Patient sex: M
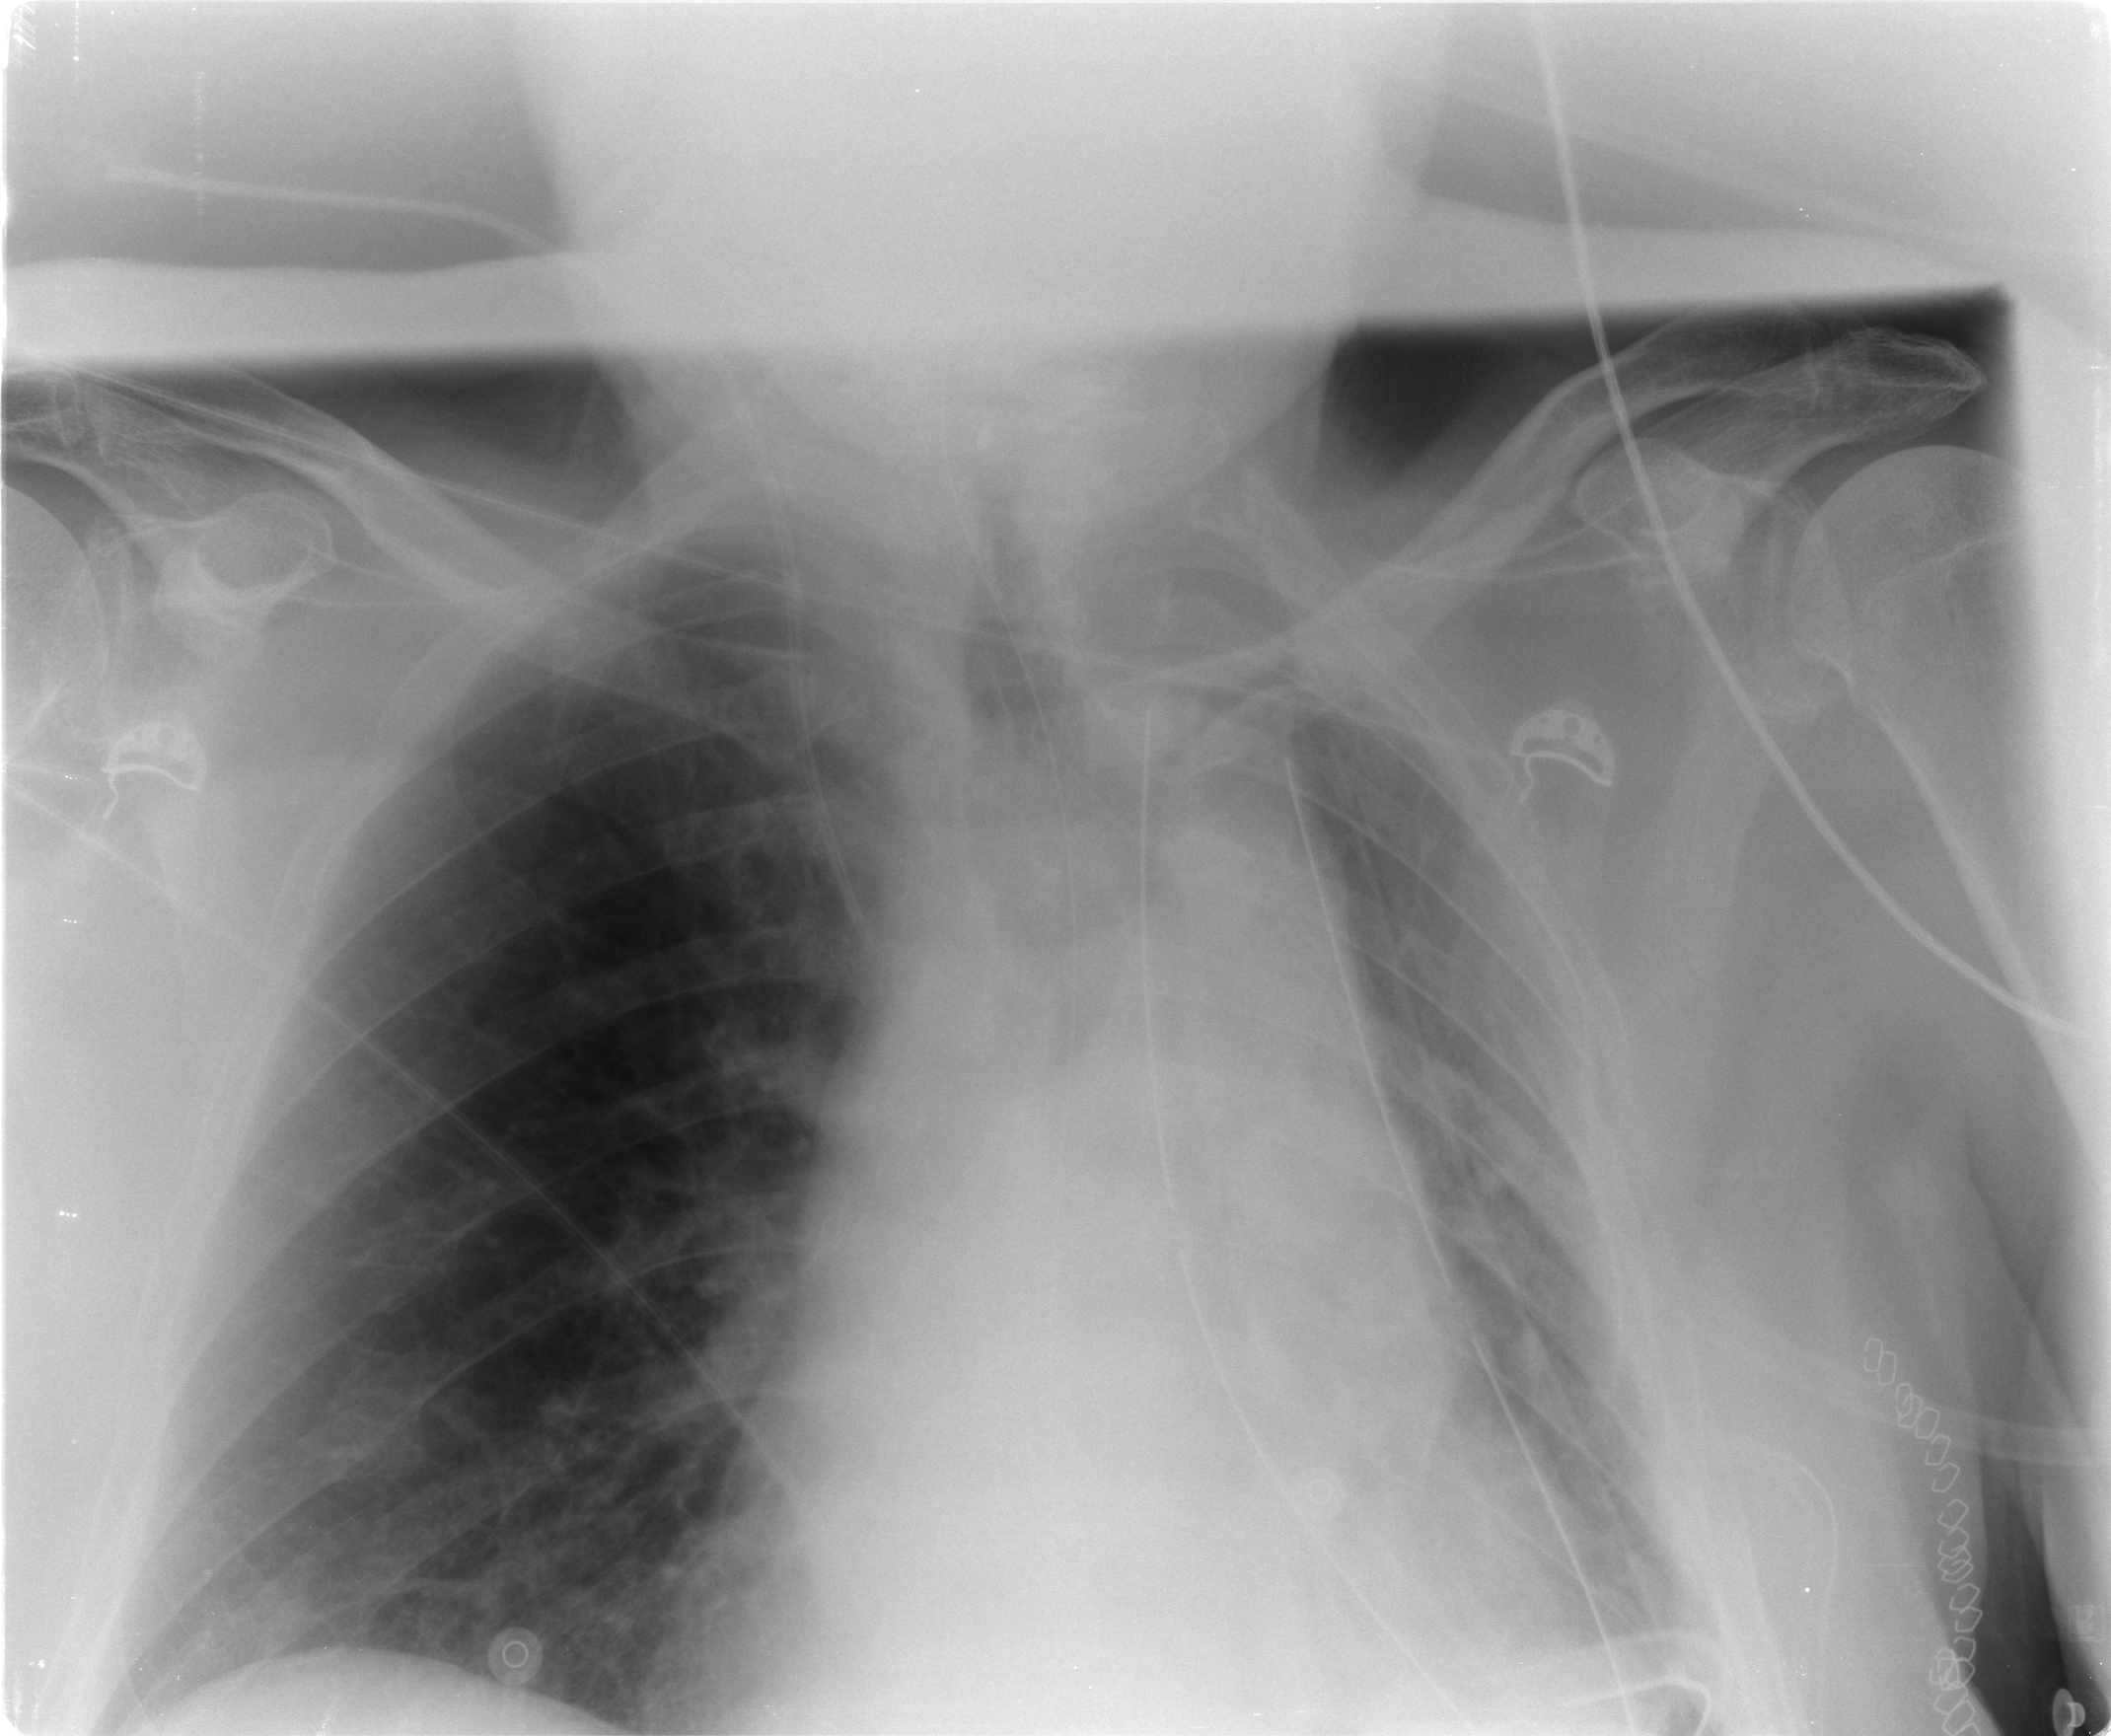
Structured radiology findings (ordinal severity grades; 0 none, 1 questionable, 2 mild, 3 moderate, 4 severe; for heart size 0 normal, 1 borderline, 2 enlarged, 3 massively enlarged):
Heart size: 2
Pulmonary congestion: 2
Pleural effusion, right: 0
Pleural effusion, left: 2
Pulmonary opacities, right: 0
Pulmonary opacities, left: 0
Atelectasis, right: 2
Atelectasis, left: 2